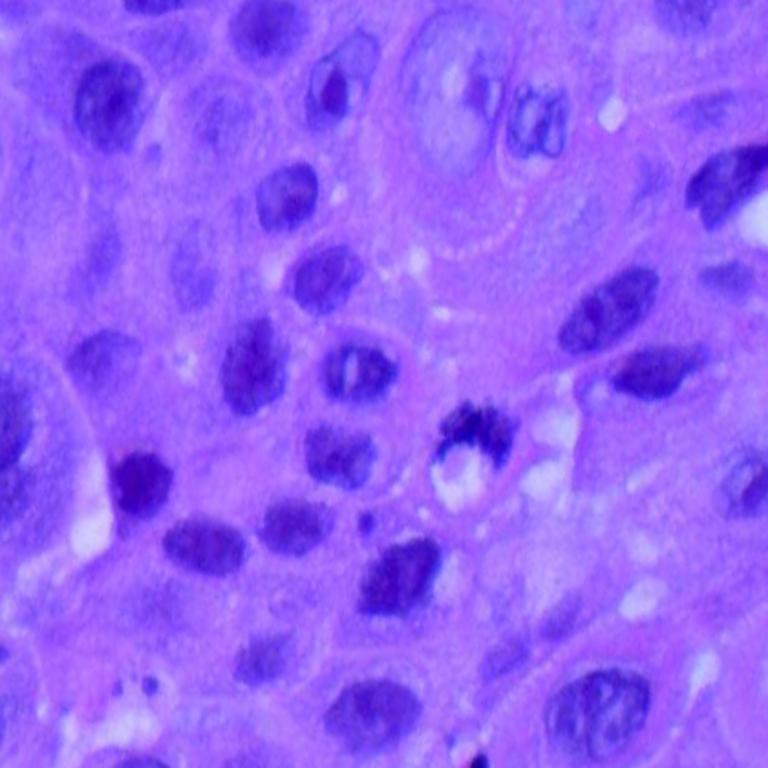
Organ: lung
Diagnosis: squamous carcinomas